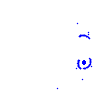
Particle: kaon